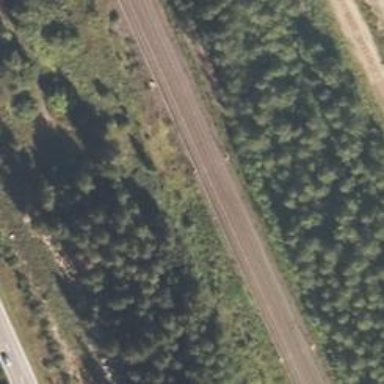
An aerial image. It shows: Continuous rail railway with electrified contact line.